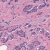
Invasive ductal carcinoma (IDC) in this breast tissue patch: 1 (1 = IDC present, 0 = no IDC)